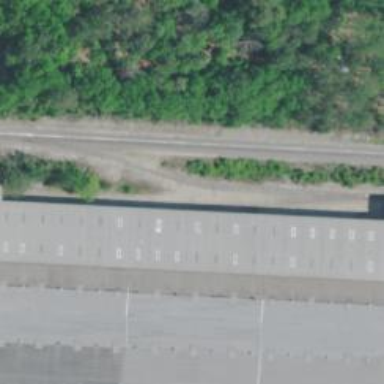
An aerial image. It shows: Railway yard.